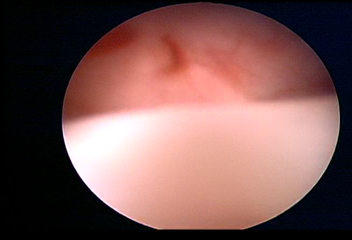
Modality: WLC
Class: Normal mucosa
Bladder cancer association: No